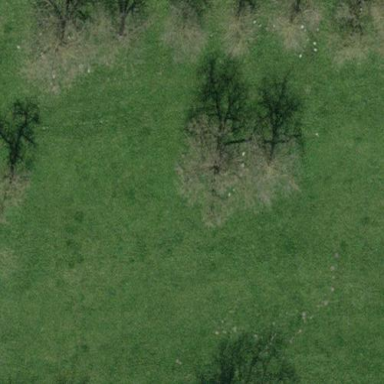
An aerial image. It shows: Orchard.